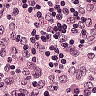
Metastatic tissue present: no